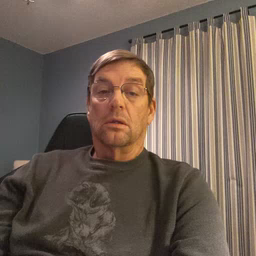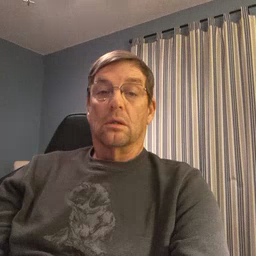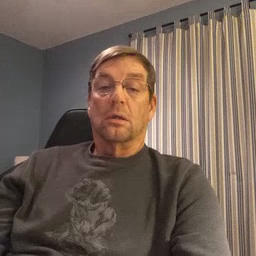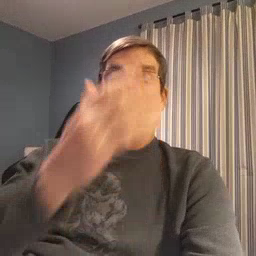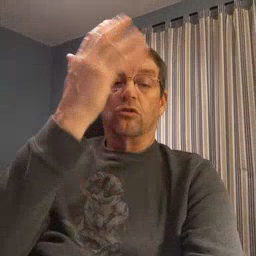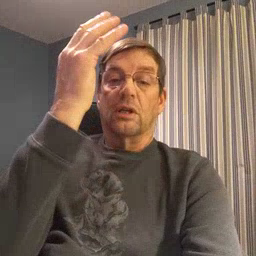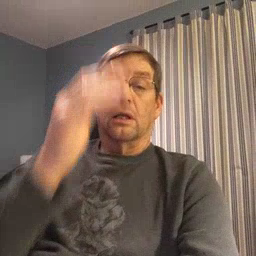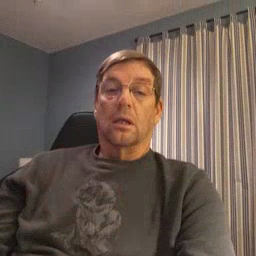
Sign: tree